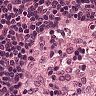
Metastatic tissue present: no